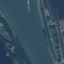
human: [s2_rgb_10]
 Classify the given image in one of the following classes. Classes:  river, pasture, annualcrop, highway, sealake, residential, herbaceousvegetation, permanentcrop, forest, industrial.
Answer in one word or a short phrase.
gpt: River